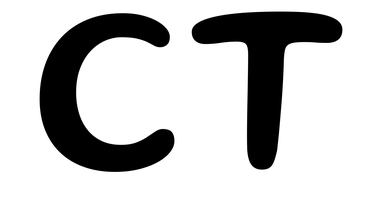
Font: Gluten_Regular